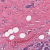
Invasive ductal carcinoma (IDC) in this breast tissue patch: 1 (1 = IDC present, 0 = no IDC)